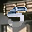
Label: 5